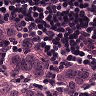
Metastatic tissue present: yes